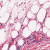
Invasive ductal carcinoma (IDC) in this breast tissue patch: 0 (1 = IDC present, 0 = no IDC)